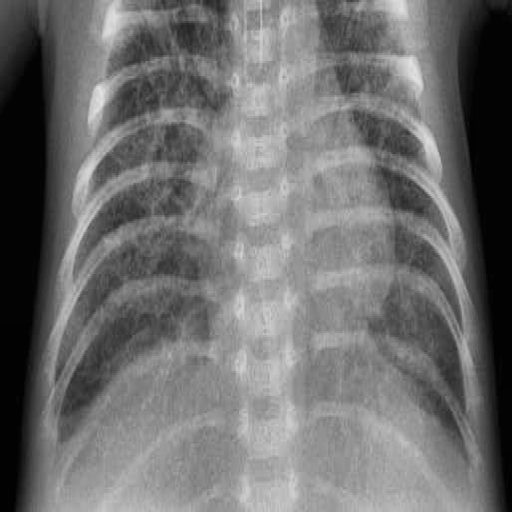
Finding: PNEUMONIA